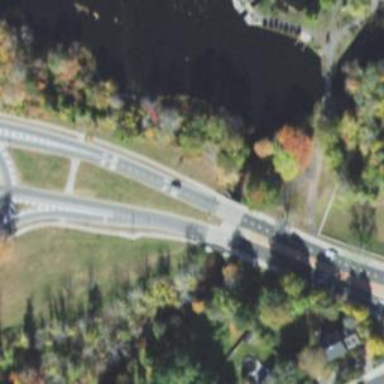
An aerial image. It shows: Trunk highway with bridge.